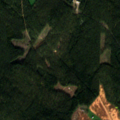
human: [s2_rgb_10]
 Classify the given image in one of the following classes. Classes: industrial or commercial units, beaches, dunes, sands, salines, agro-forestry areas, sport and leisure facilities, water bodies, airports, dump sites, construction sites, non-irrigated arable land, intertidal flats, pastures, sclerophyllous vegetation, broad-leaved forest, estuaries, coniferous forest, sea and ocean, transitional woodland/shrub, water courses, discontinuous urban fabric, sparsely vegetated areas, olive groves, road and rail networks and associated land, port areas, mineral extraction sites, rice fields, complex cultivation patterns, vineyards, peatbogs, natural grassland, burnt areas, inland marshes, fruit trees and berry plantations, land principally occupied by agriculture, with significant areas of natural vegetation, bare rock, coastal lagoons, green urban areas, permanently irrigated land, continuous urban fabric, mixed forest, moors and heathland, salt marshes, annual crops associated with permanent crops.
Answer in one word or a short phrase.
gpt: non-irrigated arable land, coniferous forest